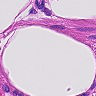
Metastatic tissue present: no